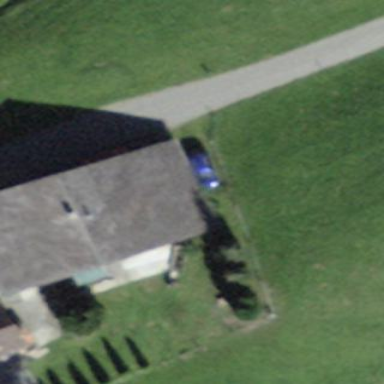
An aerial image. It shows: Barn.